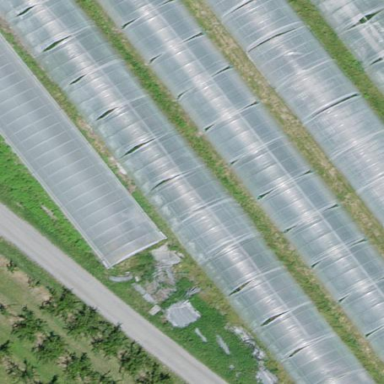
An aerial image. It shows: Greenhouse used for horticulture purposes.